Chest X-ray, PA view. Patient: 38 years old, sex F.
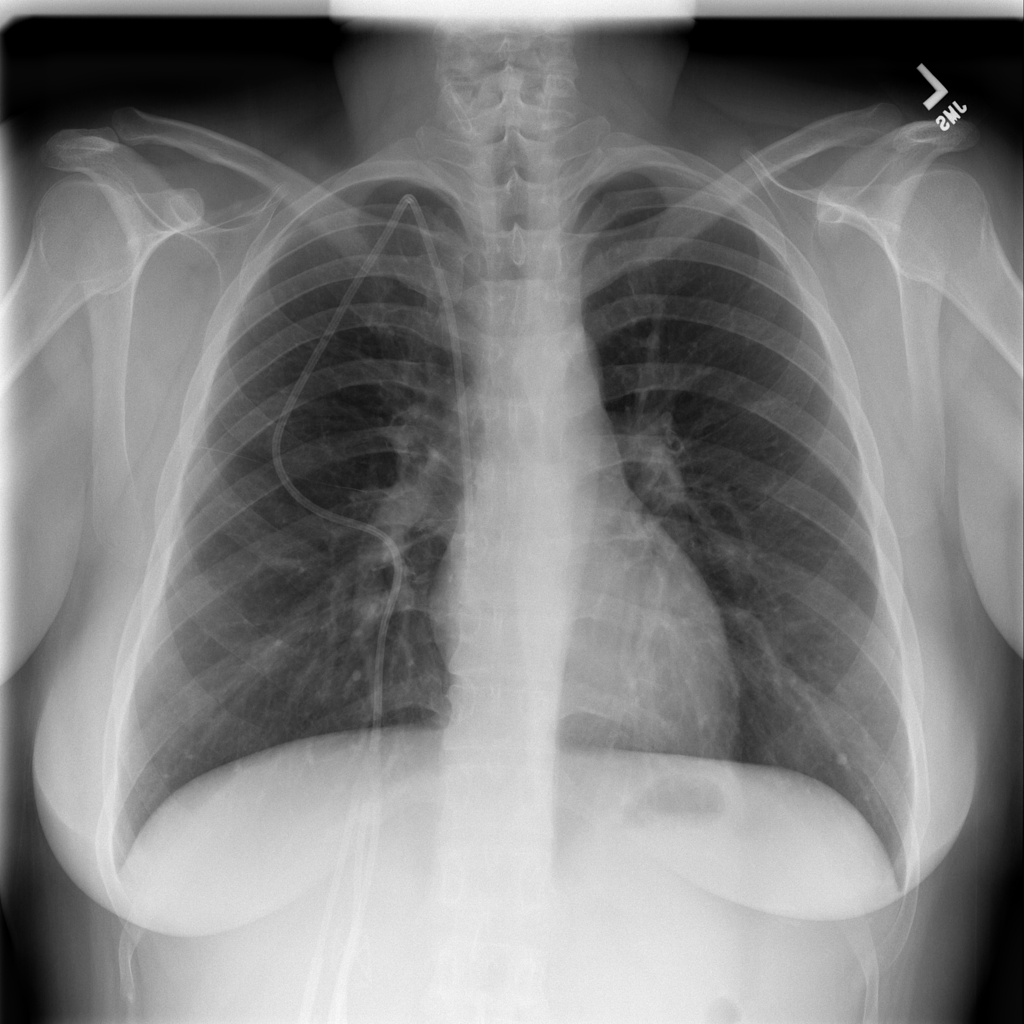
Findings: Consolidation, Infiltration